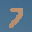
Label: 7